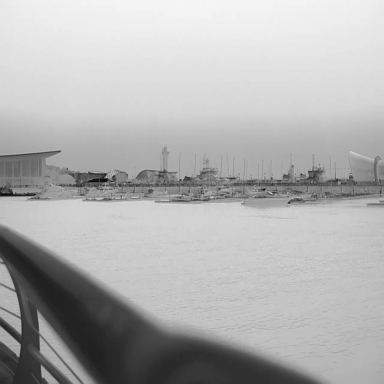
There are 16 objects shown in the infrared image, including five canoes, eight container_ships, and three liners.